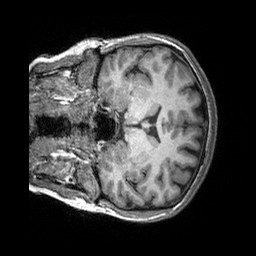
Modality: T1w
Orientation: coronal
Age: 29
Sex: female
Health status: healthy
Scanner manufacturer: siemens
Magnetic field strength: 3 T
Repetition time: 2.3 s
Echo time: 0.00303 s